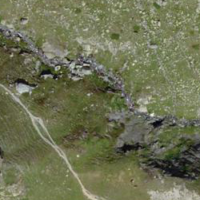
EUNIS habitat code: 26
Species observed at this site:
Bartsia alpina